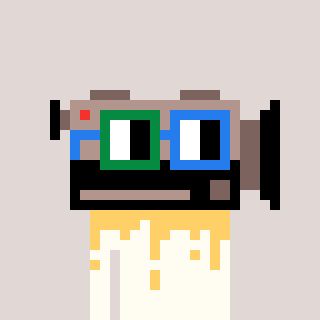
a pixel art character with square green and blue glasses, a camcorder-shaped head and a grayscale-colored body on a warm background